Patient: sex F, age 59
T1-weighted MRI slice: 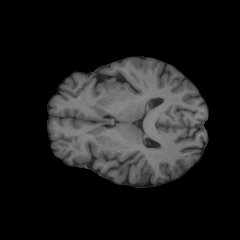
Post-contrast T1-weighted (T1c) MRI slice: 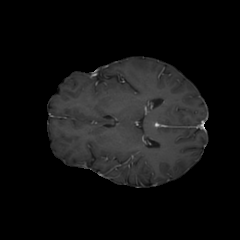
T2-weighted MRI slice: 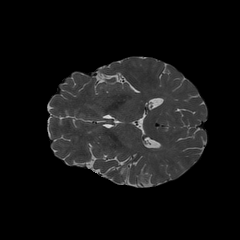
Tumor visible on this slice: no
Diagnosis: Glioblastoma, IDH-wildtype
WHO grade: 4